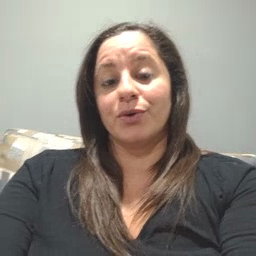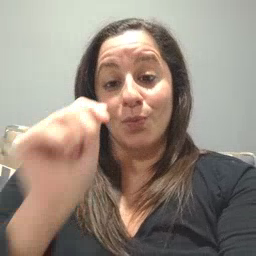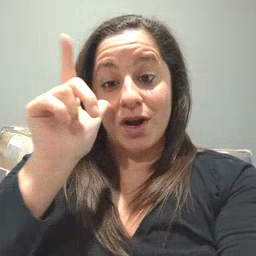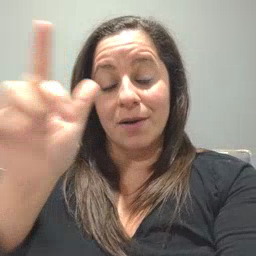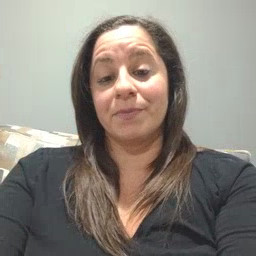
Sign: wake